Question: This seems like a very simple question, but I can't seem to find an easy answer. I simply have a VerticalGroup that I'd like to place in the center of the stage. Most containers seems to do this naturally but this one doesn't. It's just aligned at the top of the view by default. It also doesn't respond to setting "align.bottom", just left and right. Any ideas?
'''
stage = new Stage(Gdx.graphics.getWidth(), Gdx.graphics.getHeight(), false, spriteBatch);
//VericalGroup the buttons and the label
VerticalGroup group = new VerticalGroup();
group.setFillParent(true);
group.addActor(pennyLabel);
group.addActor(table);
stage.addActor(group);
'''

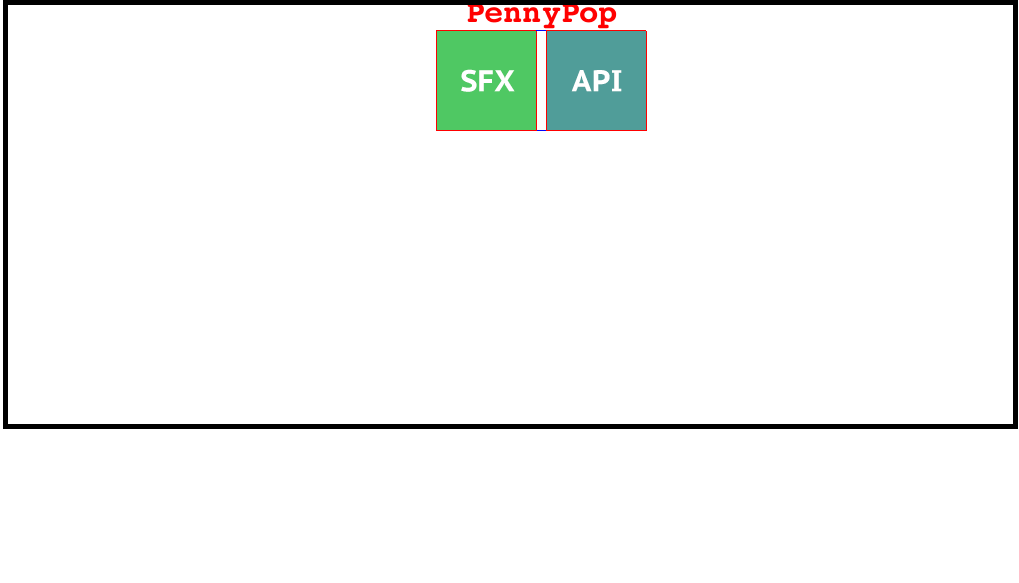
Answer: try this simple test:
'''
group.setOrigin(group.getWidth() /2,
group.getHeight()/2);
group.setPosition(Gdx.graphics.getWidth() /2 - (group.getWidth() /2),
Gdx.graphics.getHeight()/2 - (group.getHeight()/2));
stage.addActor(group);
'''
I hope that helps you